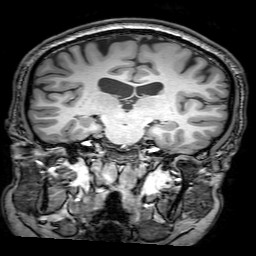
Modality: T1w
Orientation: sagittal